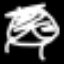
Label: frog